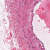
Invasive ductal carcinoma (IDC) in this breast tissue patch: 0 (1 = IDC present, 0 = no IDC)